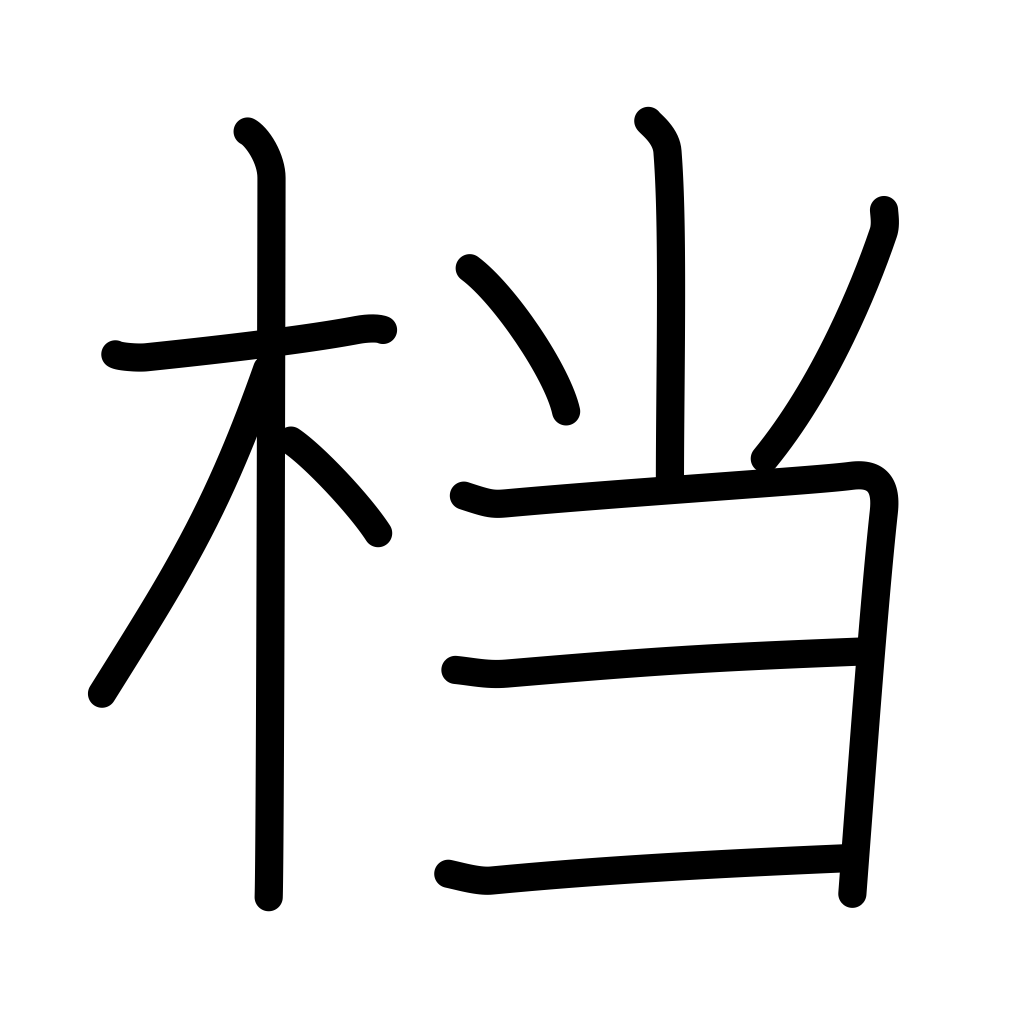
Meaning: bookshelf, archives